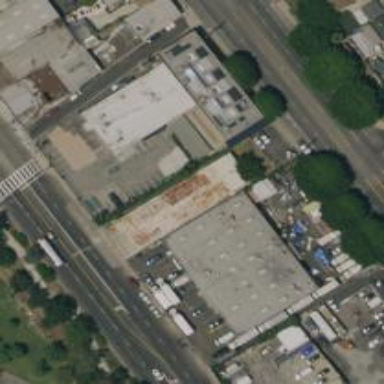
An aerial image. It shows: Warehouse.